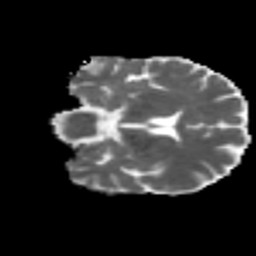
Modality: MD
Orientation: coronal
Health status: ill
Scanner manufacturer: siemens
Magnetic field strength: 3 T
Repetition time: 6.8 s
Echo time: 0.097 s